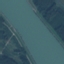
Land use / land cover class: River